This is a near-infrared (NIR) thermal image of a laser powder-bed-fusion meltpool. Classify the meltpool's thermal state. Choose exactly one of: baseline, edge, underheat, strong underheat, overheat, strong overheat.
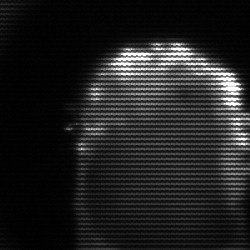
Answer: baseline